Question: I have a table with around 20 columns width. When I tried to create as PDF through TCPDF plugin, around 8 to 10 columns only displaying and the remaining columns are not printed in the pdf. Anyone can have any suggestions please help me to fix this. See screenshot below

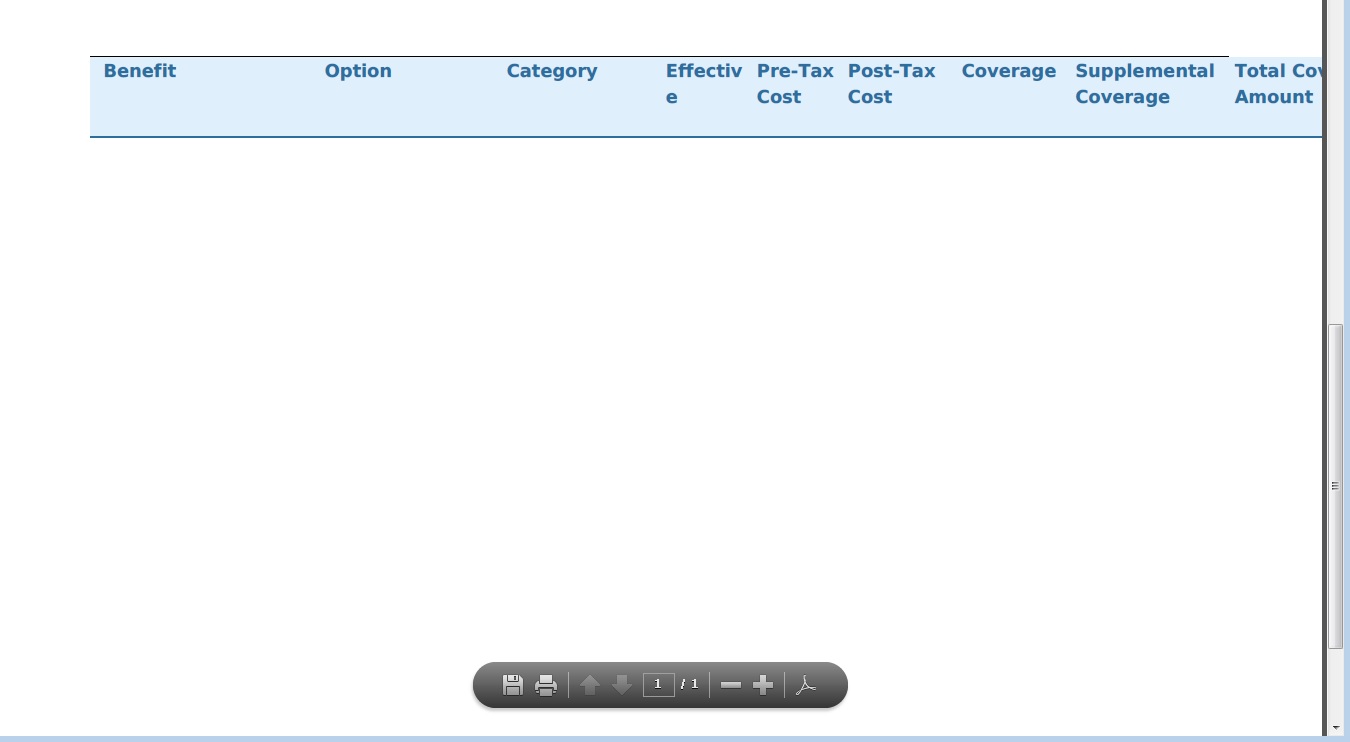
Answer: Print the page in portrait mode
'''
$pdf = new TCPDF('P', PDF_UNIT, PDF_PAGE_FORMAT, true, 'UTF-8', false);
'''